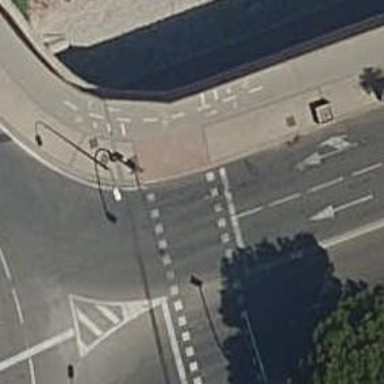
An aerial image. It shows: Traffic signals at road crossing.